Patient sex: M
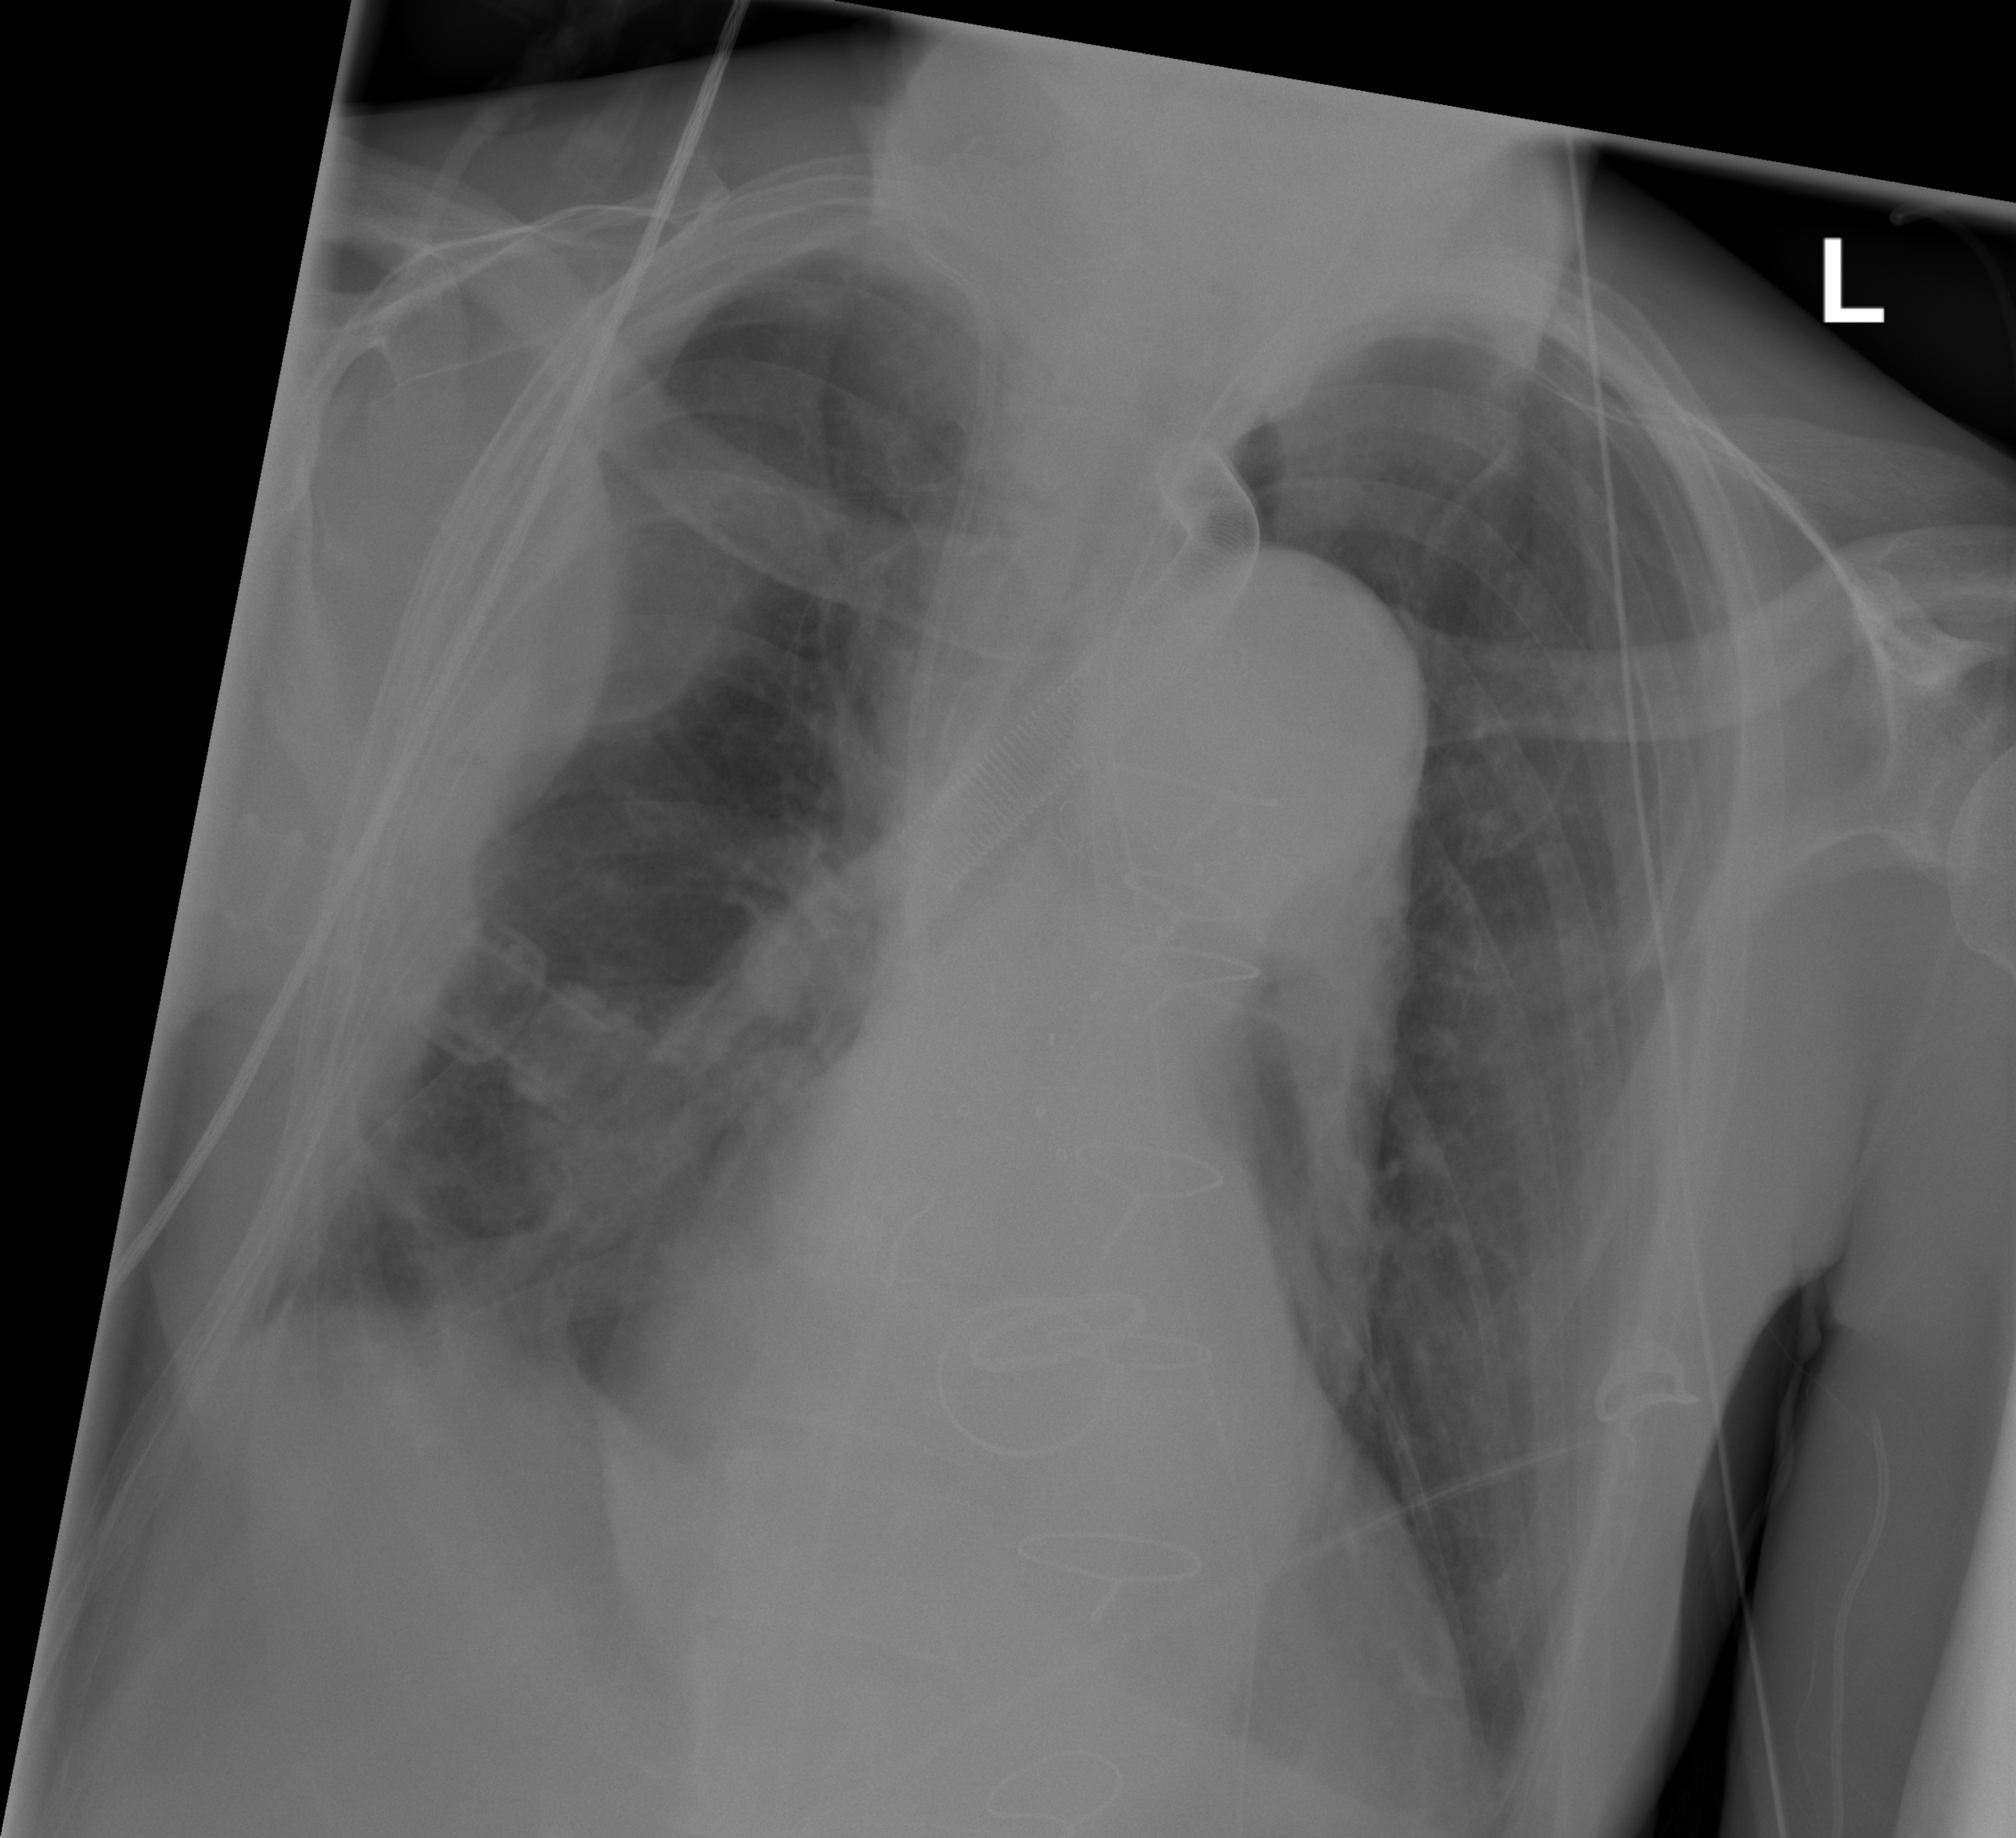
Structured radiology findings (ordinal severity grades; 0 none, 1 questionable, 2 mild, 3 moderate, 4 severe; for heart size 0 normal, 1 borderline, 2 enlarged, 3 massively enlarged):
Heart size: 2
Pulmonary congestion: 1
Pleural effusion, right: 2
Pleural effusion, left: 0
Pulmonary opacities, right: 2
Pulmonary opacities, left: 0
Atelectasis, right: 3
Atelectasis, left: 2